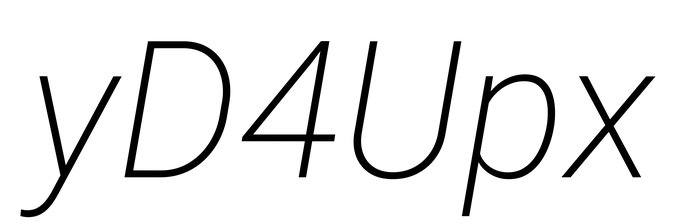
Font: Roboto-Italic_ExtraLight_Italic